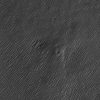
Atmospheric dust classification: not_dusty